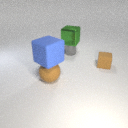
small brown rubber cube in front of small gray metal cylinder